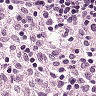
Metastatic tissue present: no